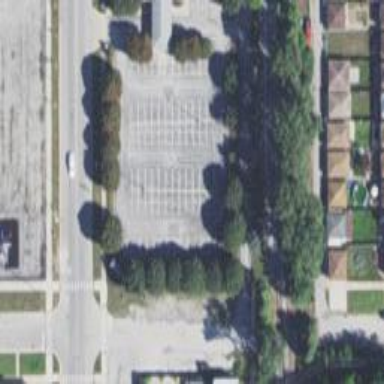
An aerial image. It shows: Parking area with surface.